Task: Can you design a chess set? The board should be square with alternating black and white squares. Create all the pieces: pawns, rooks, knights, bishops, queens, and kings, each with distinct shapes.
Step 5246:
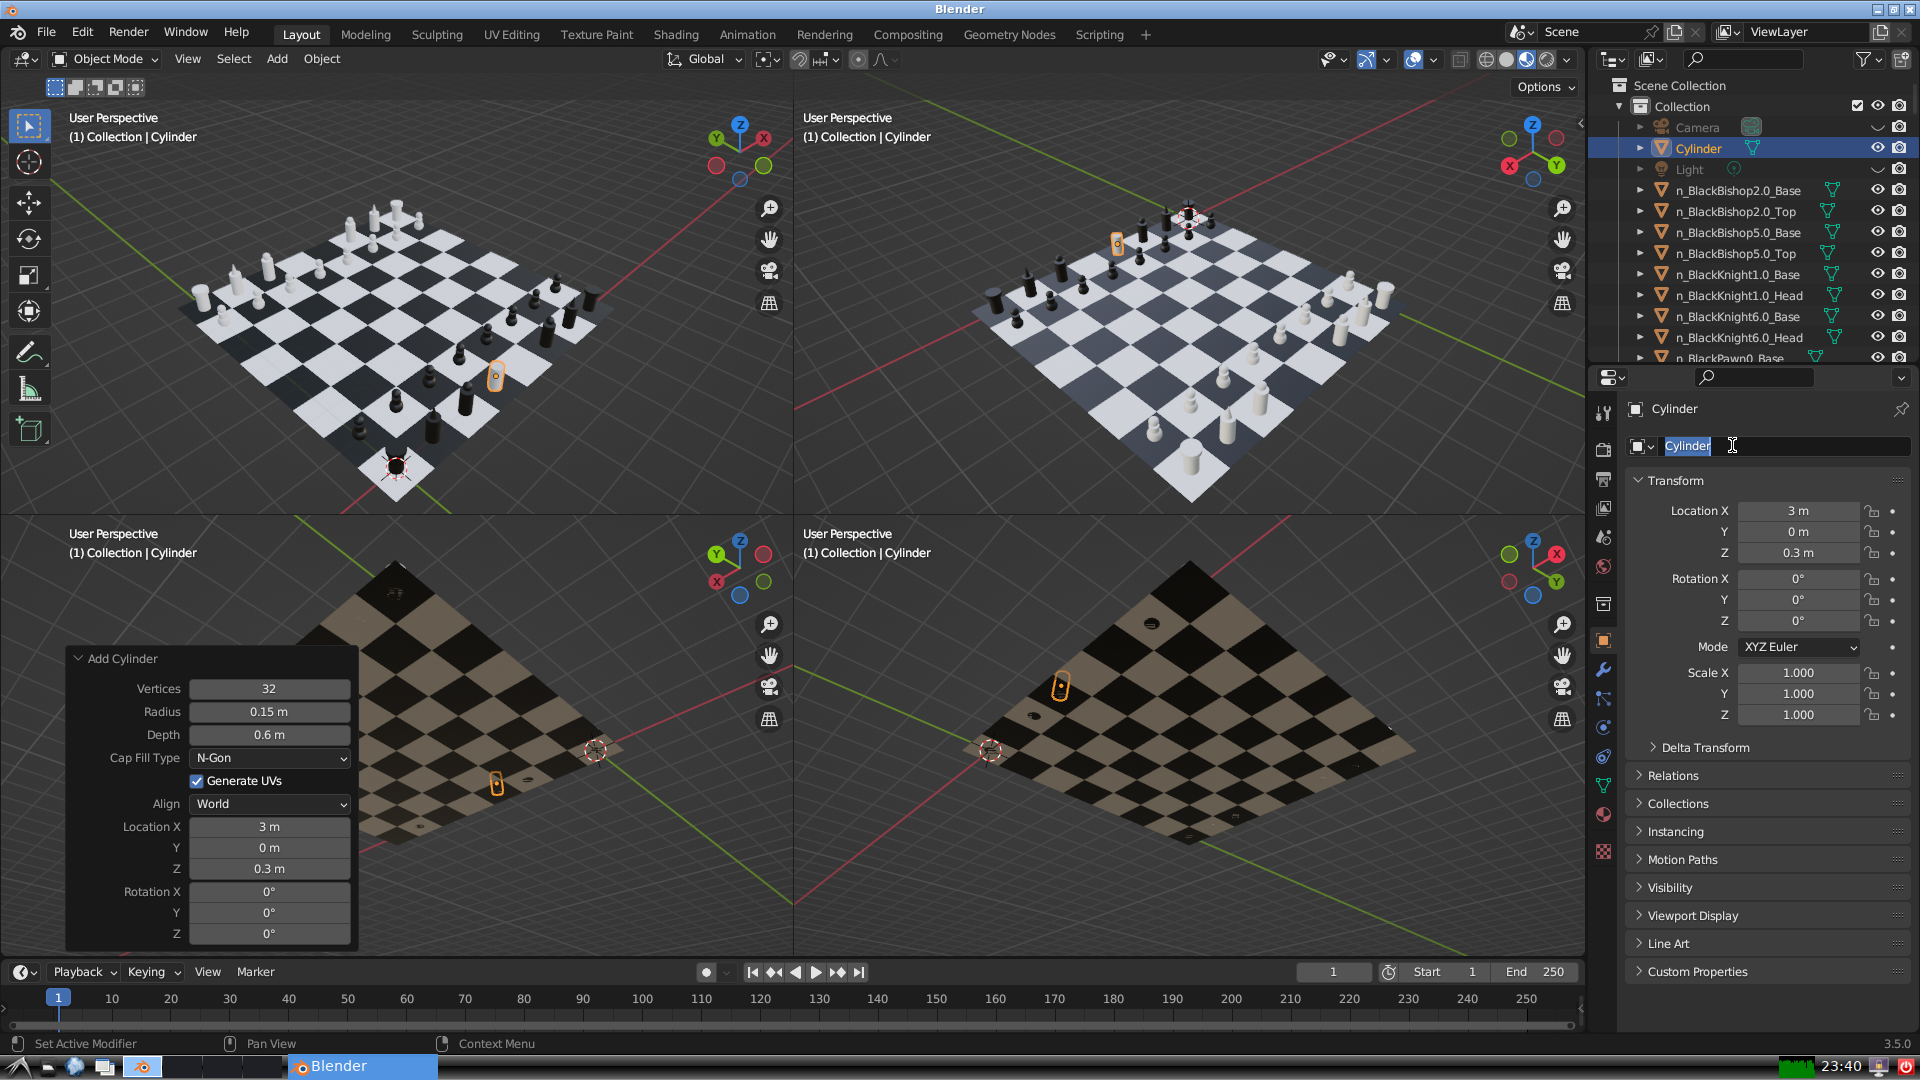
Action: input_text: n_BlackQueen_Base